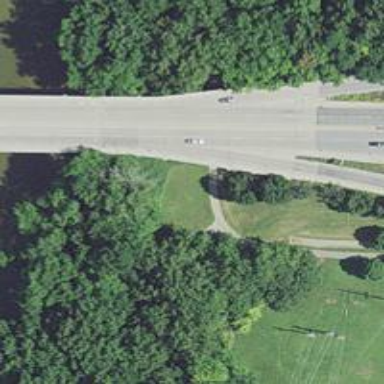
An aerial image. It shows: Secondary link road with bridge.